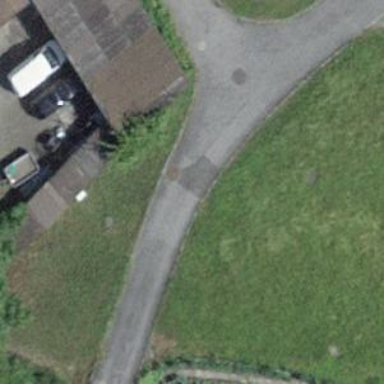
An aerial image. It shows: Driveway leading to service road.